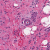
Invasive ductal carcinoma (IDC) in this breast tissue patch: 0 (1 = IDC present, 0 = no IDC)